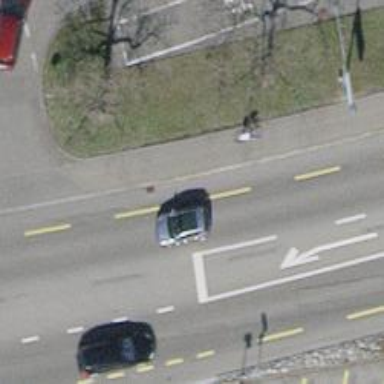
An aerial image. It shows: Asphalt sidewalk.